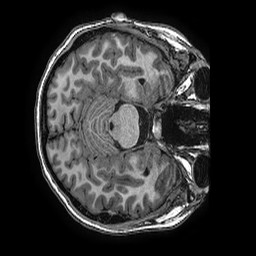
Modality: T1w
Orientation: axial
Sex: female
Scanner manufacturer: ge
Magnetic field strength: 3 T
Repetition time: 0.0077 s
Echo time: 0.003436 s